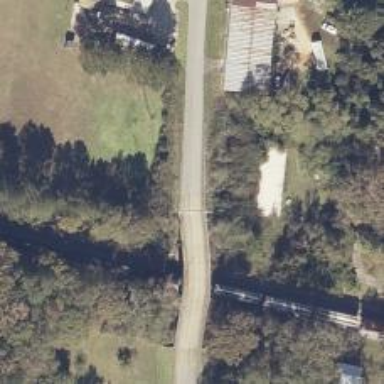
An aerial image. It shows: Residential road with bridge.